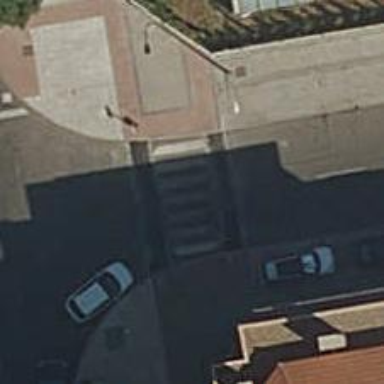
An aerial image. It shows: Uncontrolled crossing on the road.